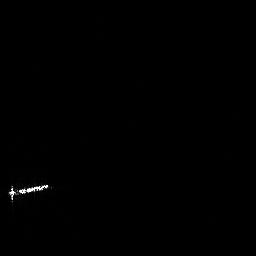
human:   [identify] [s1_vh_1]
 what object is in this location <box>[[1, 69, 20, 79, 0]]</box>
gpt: <ref>1 medium ship at the bottom left</ref>